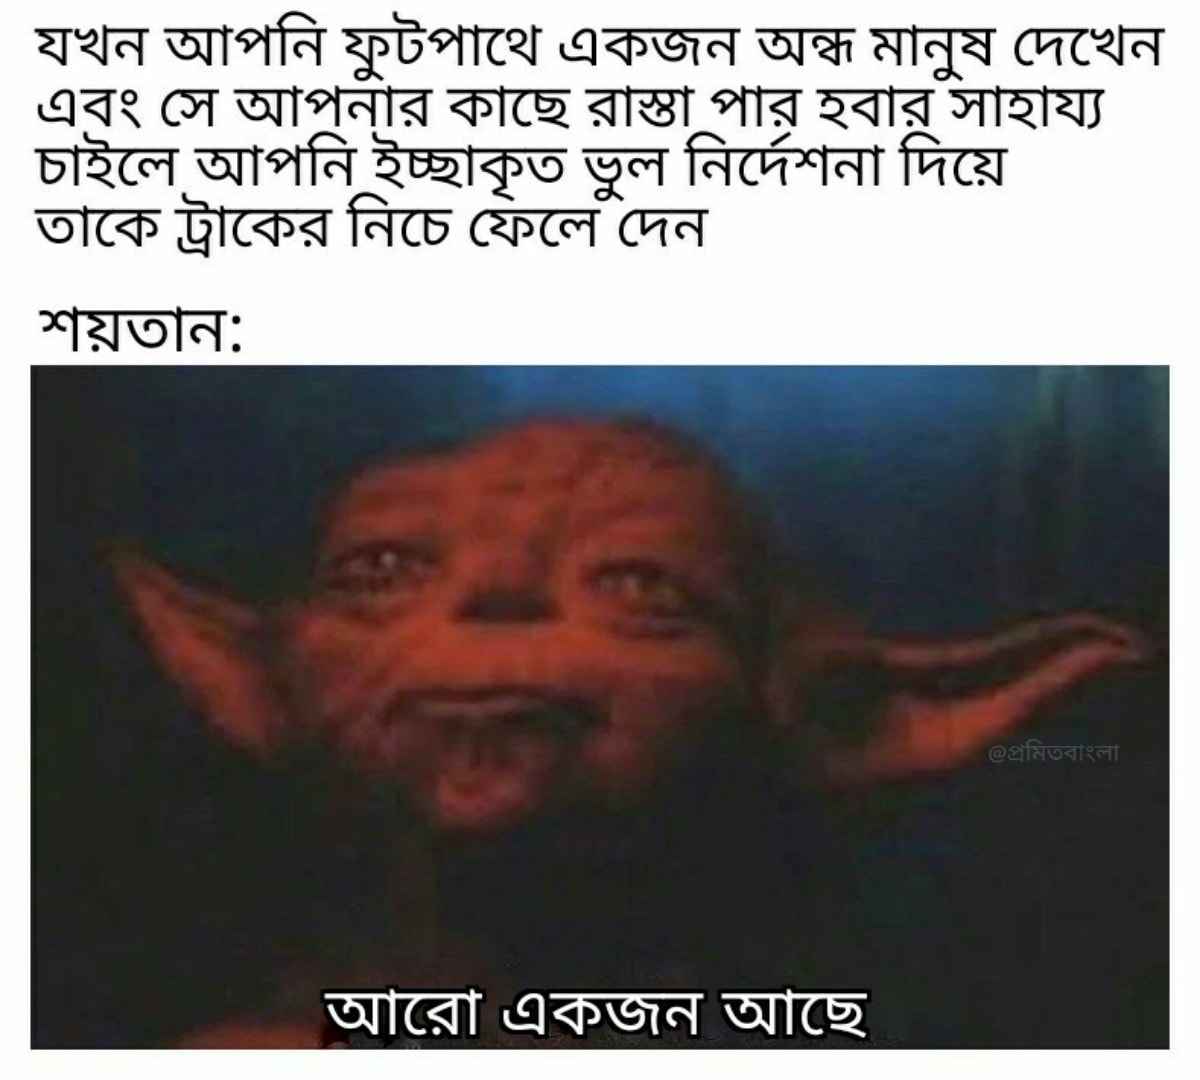
Caption: যখন আপনি ফুটপাথে একজন অন্ধ মানুষ দেখেন এবং সে আপনার কাছে রাস্তা পার হবার সাহায্য চাইলে আপনি ইচ্ছাকৃত ভুল নির্দেশনা দিয়ে তাকে ট্রাকের নিচে ফেলে দেন      শয়তান :     আরো একজন আছে
Label: non-hate